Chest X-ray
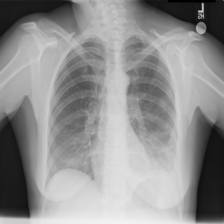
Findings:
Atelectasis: negative
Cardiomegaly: negative
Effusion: positive
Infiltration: negative
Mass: positive
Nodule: negative
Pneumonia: negative
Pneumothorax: negative
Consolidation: negative
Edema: negative
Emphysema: negative
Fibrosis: negative
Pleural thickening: negative
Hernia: negative